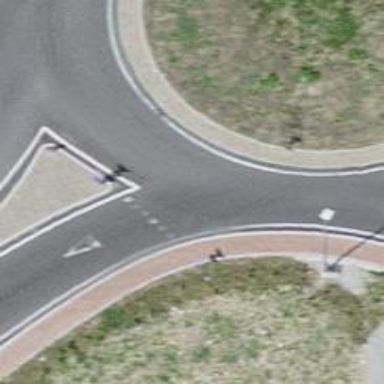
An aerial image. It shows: Road with "give way" sign.